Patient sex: F
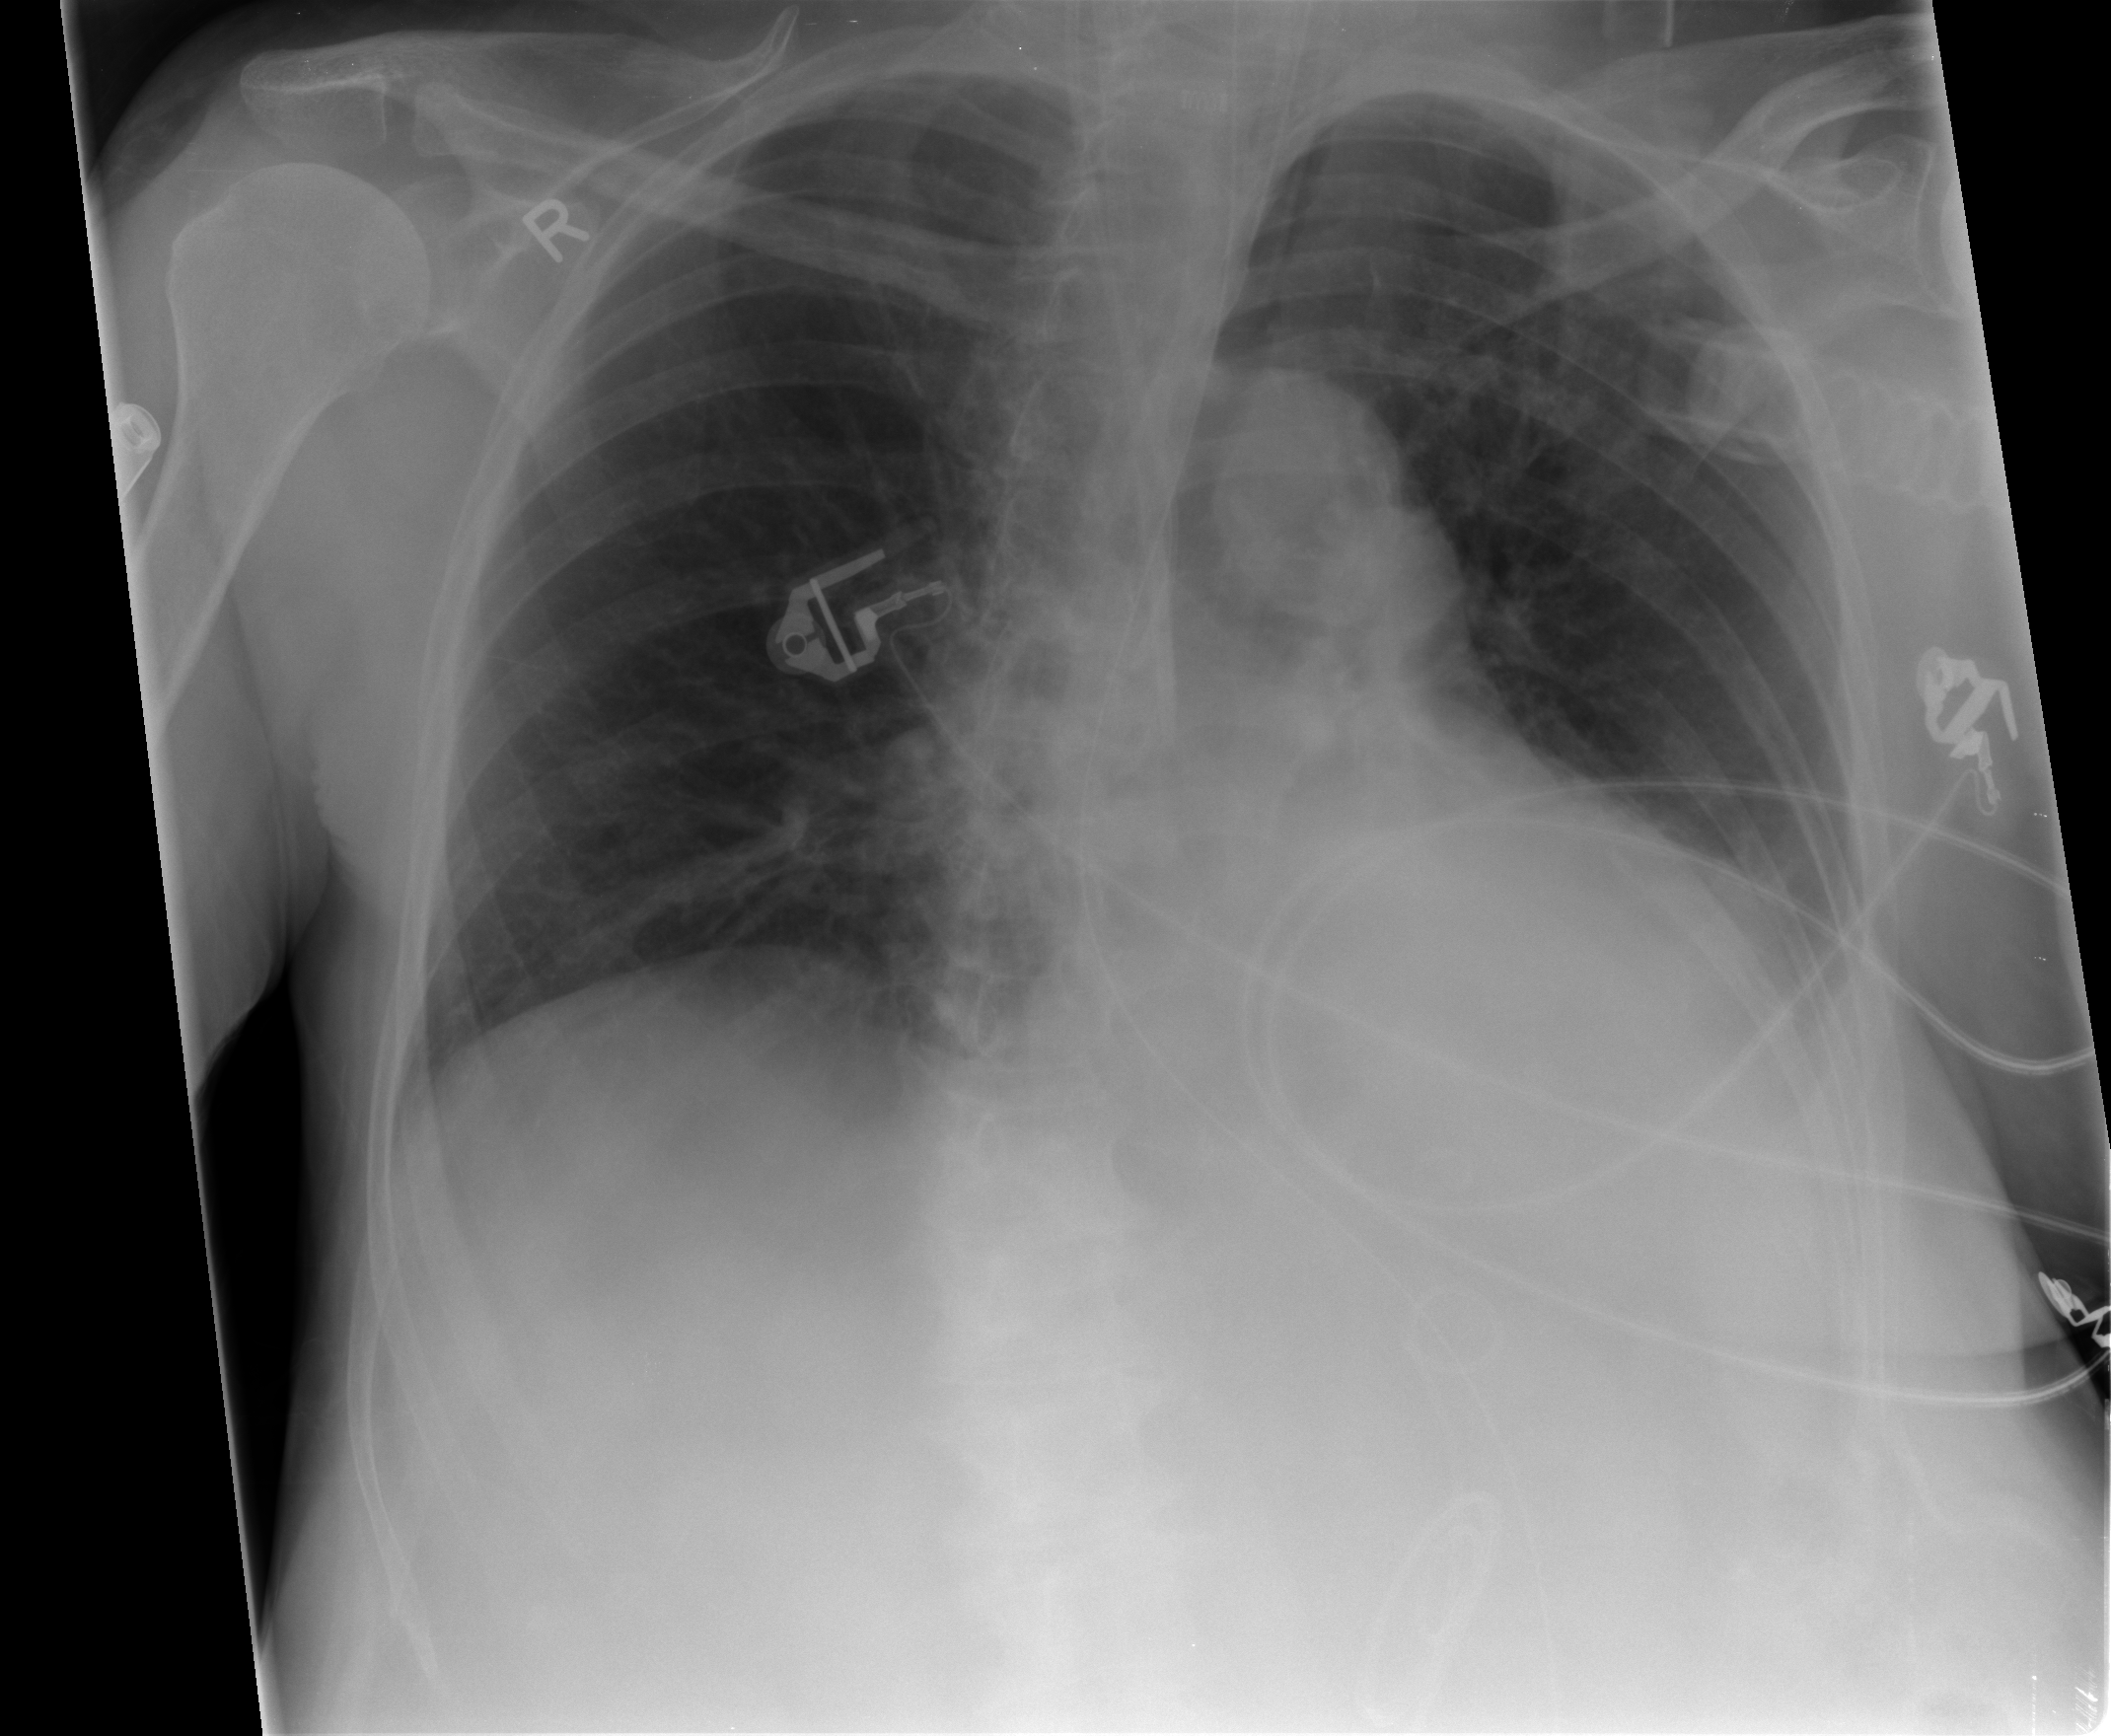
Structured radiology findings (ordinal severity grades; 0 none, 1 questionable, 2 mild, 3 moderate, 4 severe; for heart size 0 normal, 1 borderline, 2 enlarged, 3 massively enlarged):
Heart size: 2
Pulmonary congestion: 0
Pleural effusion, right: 0
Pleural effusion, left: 1
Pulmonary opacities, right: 0
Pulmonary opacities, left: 0
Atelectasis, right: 0
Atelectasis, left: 2